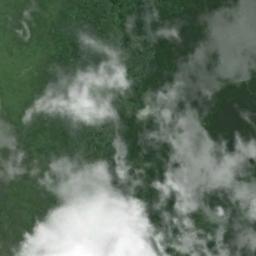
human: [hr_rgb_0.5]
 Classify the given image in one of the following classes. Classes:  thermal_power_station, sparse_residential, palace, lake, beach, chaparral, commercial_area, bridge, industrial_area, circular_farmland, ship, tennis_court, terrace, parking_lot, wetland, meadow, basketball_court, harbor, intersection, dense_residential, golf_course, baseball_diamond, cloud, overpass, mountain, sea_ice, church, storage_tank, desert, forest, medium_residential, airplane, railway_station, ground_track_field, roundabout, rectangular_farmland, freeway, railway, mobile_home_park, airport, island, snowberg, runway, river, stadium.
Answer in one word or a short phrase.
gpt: cloud